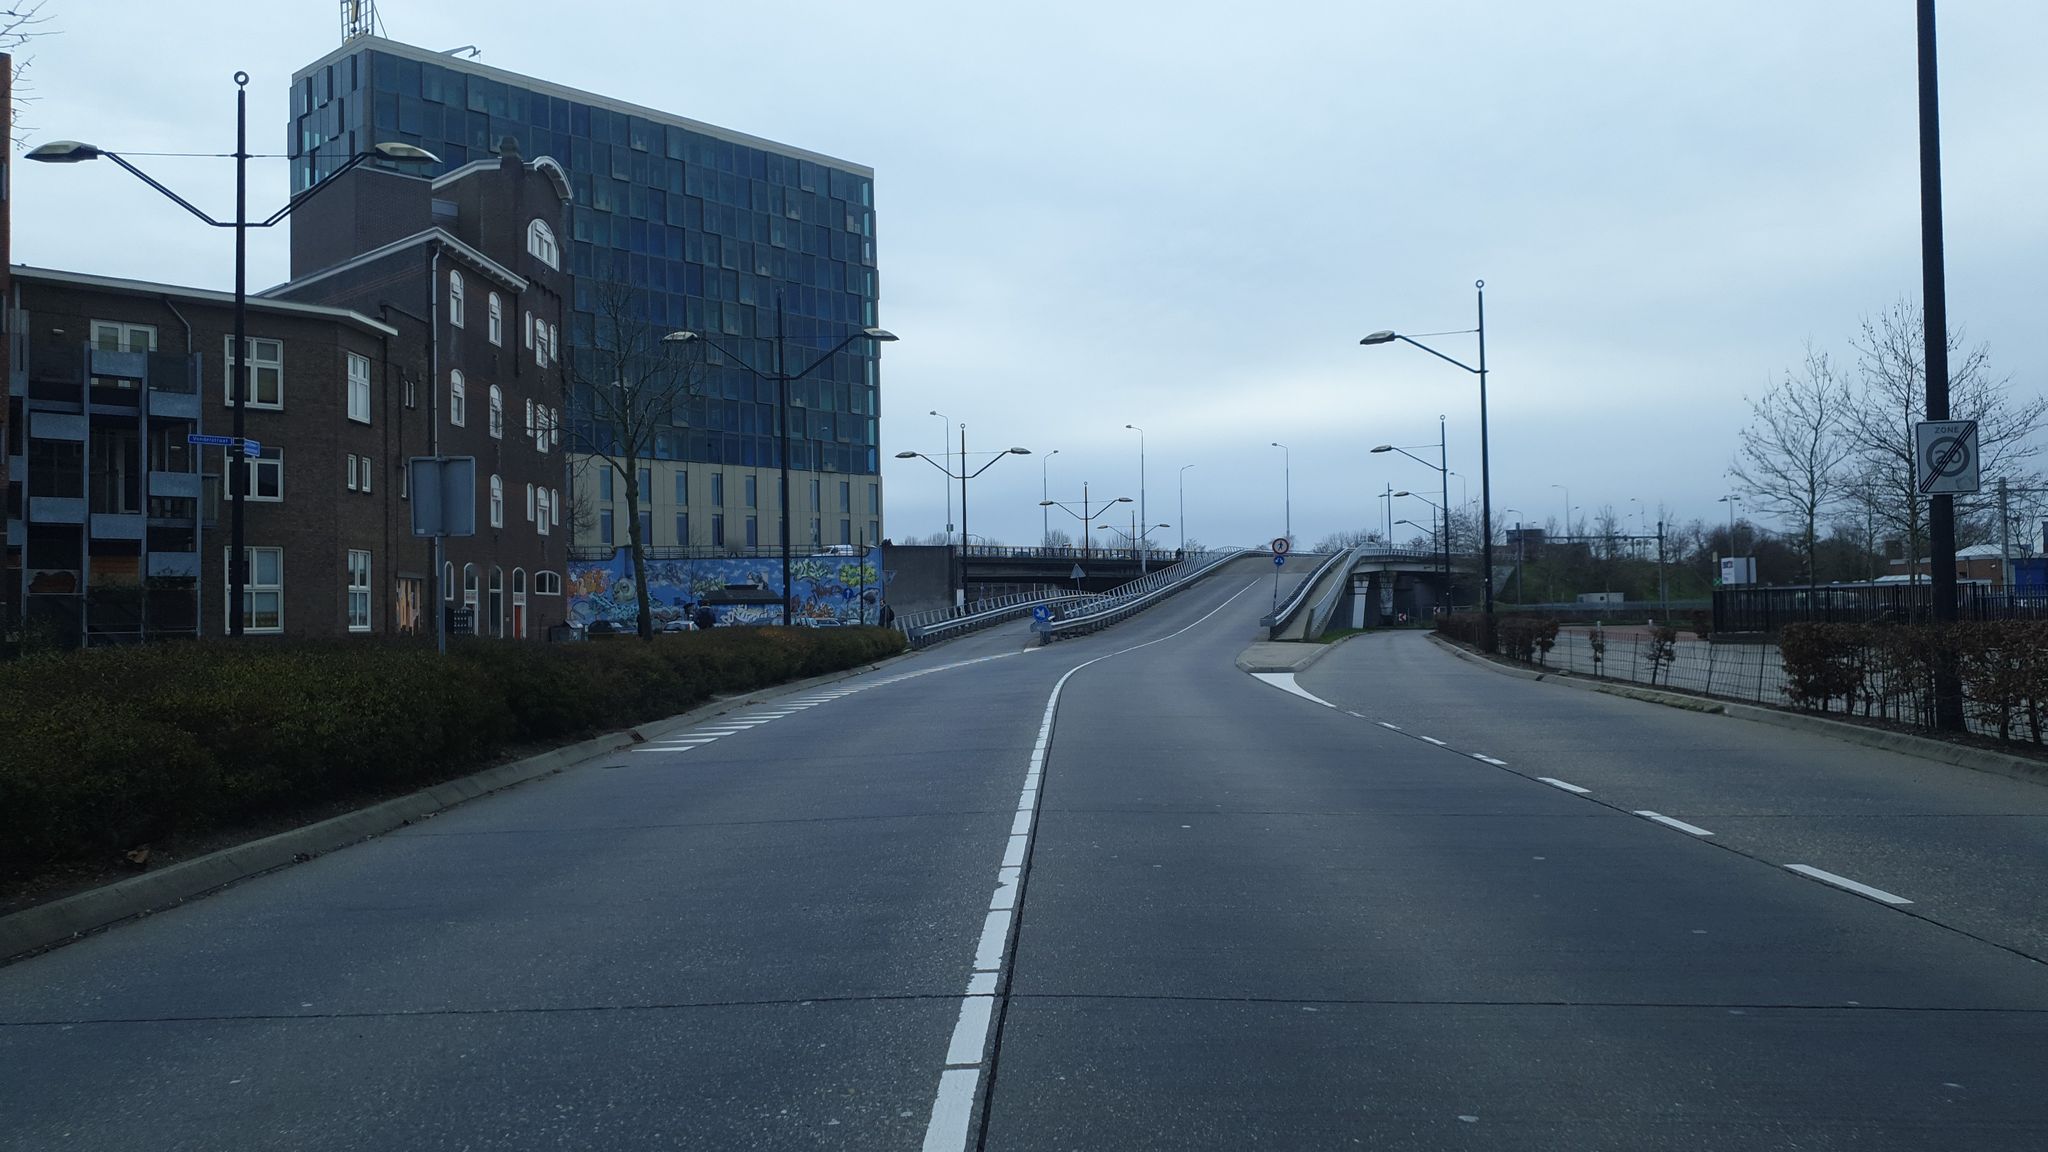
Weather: clear
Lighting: day
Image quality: good
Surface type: railway
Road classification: busway
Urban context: urban centre
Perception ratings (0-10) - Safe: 5.63, Lively: 2.9, Beautiful: 6.42, Boring: 5.14, Depressing: 7.95, Wealthy: 1.77